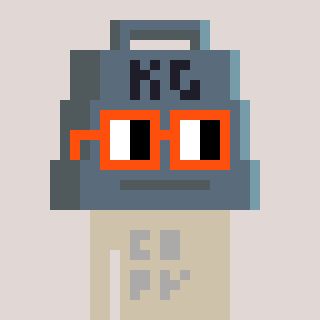
a pixel art character with square orange glasses, a weight-shaped head and a bege-colored body on a warm background